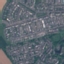
Land use / land cover class: Residential